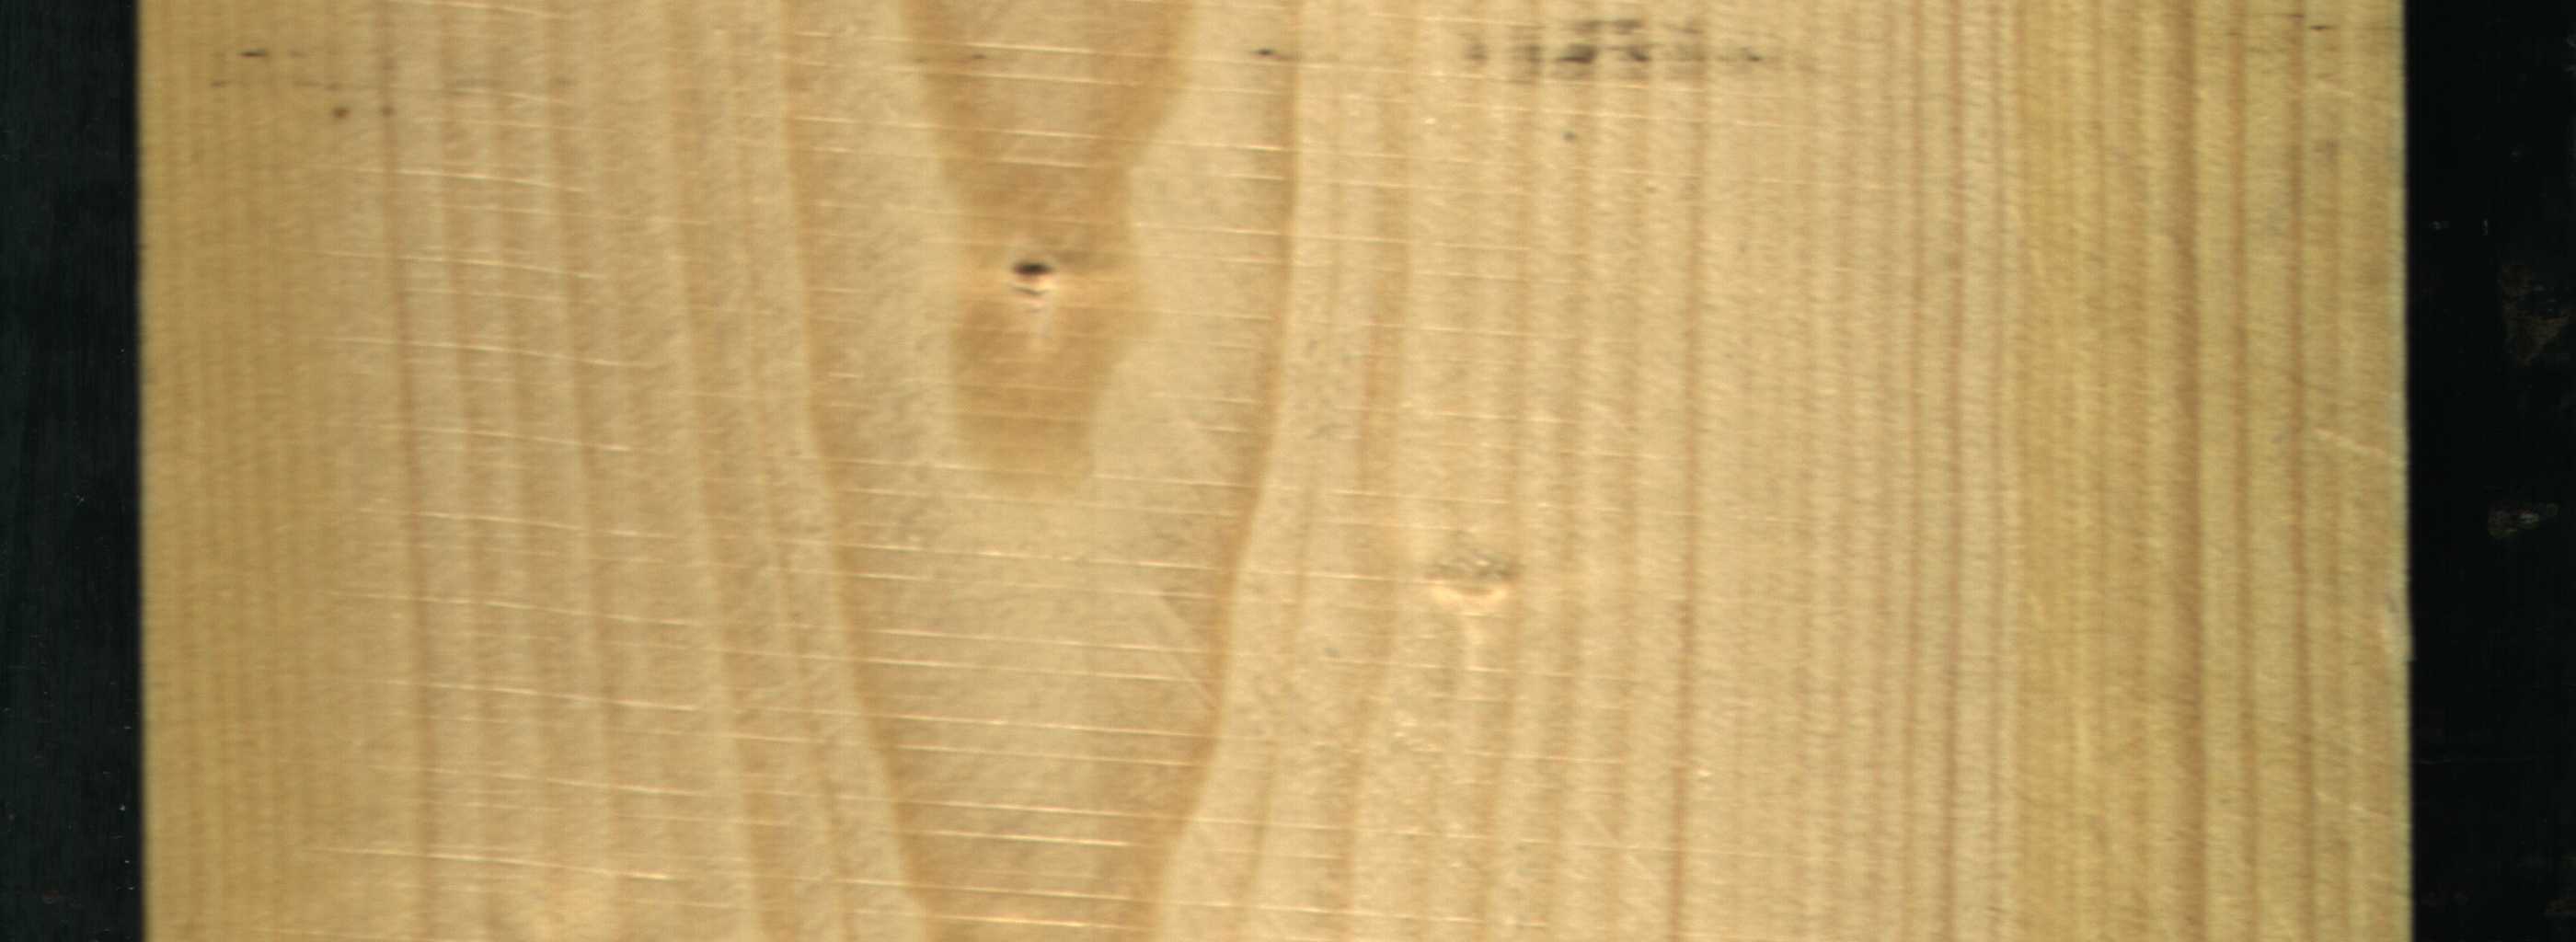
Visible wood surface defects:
Dead_Knot